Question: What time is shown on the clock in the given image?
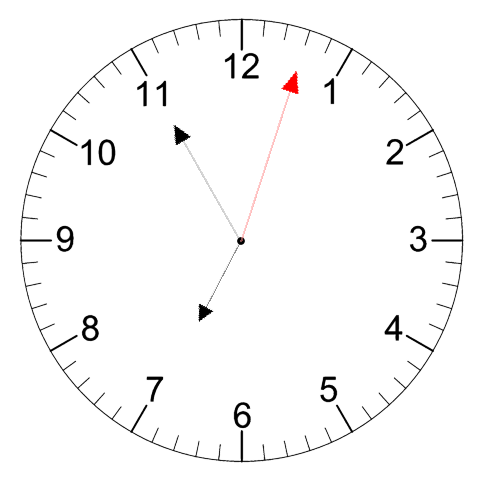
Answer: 06:55:03